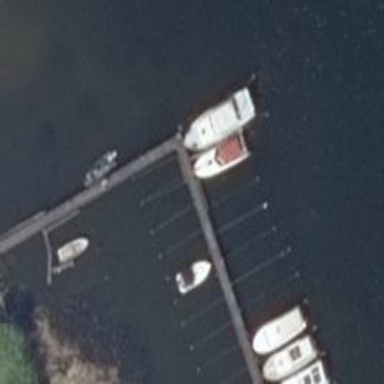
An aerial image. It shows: Man-made pier.